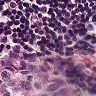
Metastatic tissue present: yes